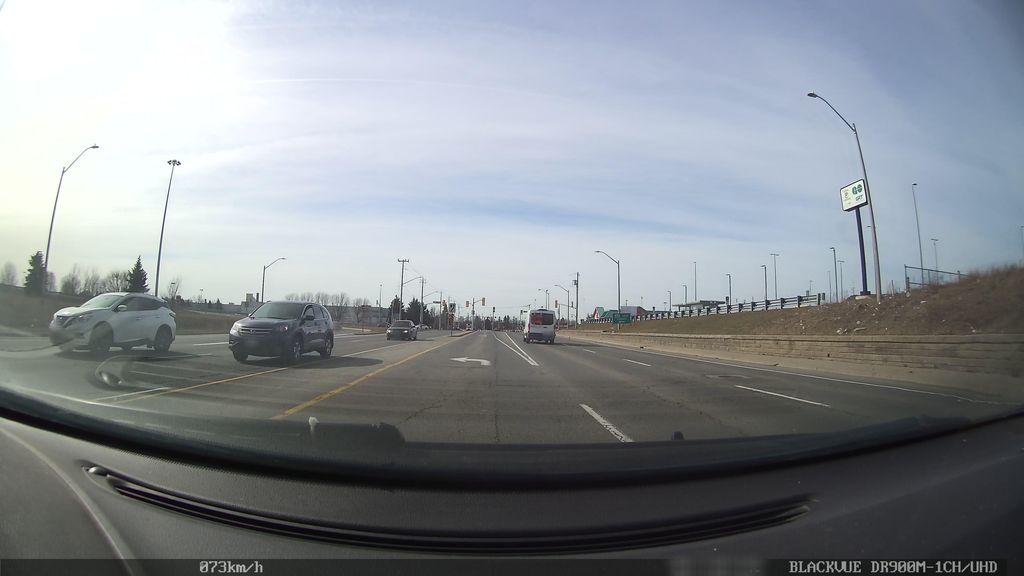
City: kitchener-waterloo